Question: I'm using <URL> even though I don't use the -s command line option. Using the -e option to exclude those modules has no effect and using -i results in an empty call graph. I've also tried cProfile, but it only graphs the main thread.
How can I make pycallgraph to only show calls in my code? The current messy result is useless.
I'm using 0.5.1, available via easy_install. Running pycallgraph ./cursesclient.py outputs this: . As you can see, pycallgraph show the internals of modules json, re, encodings, socket and threading. Re and encodings are never even called directly in my code, but through json and socket, respectively.
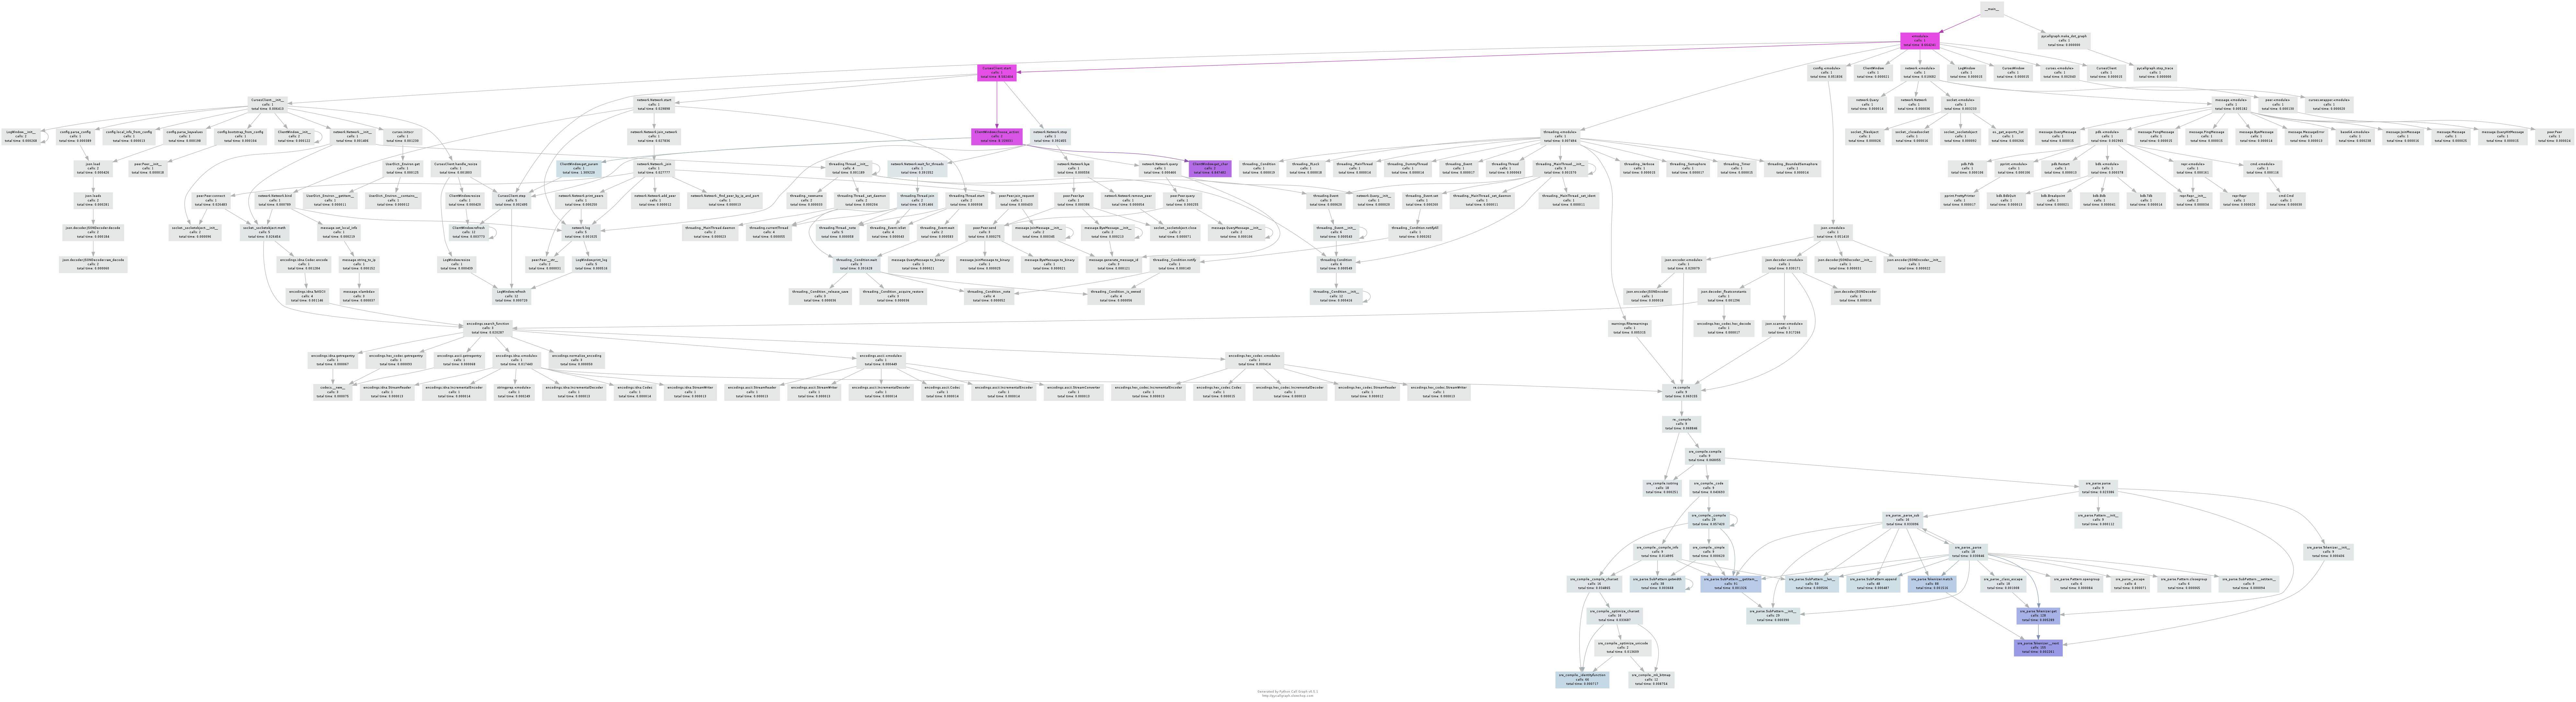
Answer: pycallgraph has an undocumented stop_trace() method that you can use to exclude sections of code. Something like
'''
import pycallgraph
import mycode
import stuff_i_dont_want_to_see
pycallgraph.start_trace()
#Initializations
pycallgraph.stop_trace()
stuff_i_dont_want_to_see()
pycallgraph.start_trace()
mycode.things()
pycallgraph.make_dot_graph('cleaner_graph.png')
'''
Is that what you're after?
<URL>